Field crop: maize
Growth stage: 2
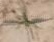
Species: salsola